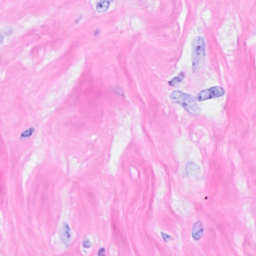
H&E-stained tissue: Breast